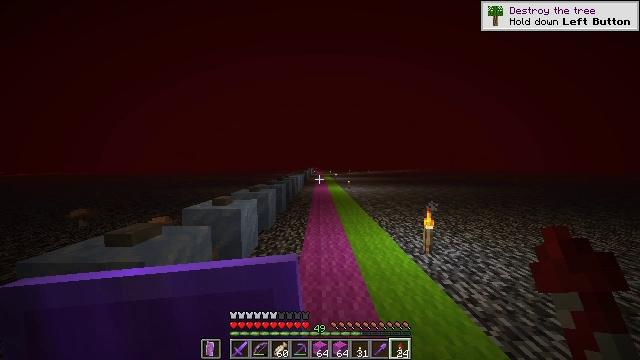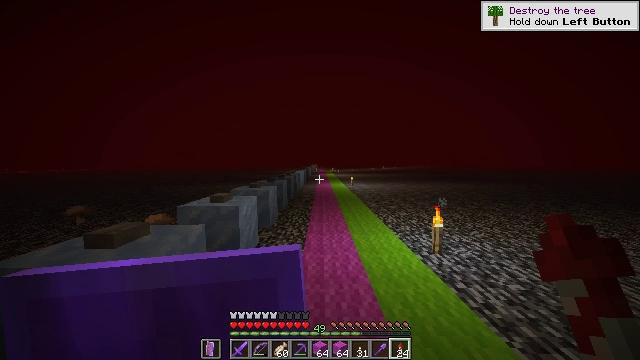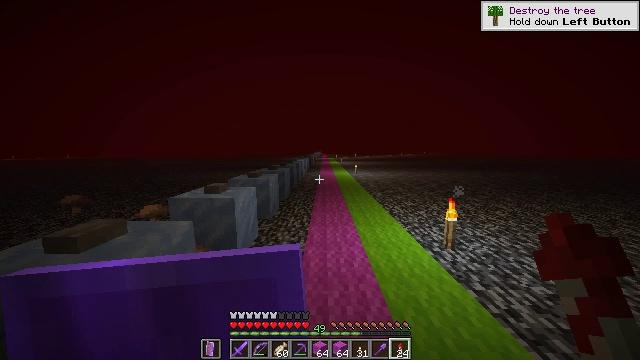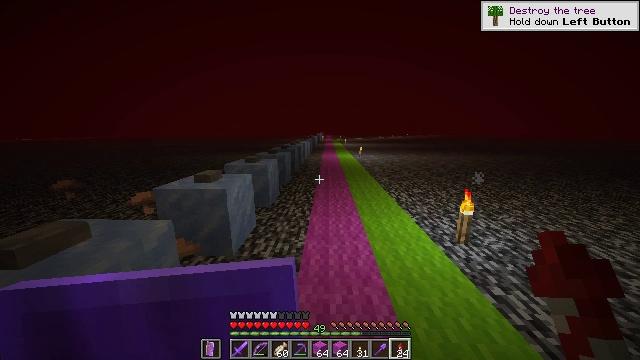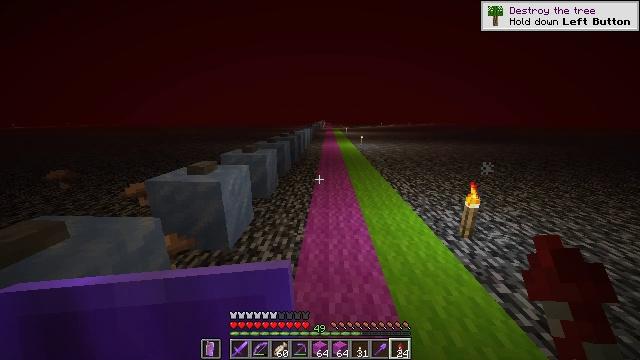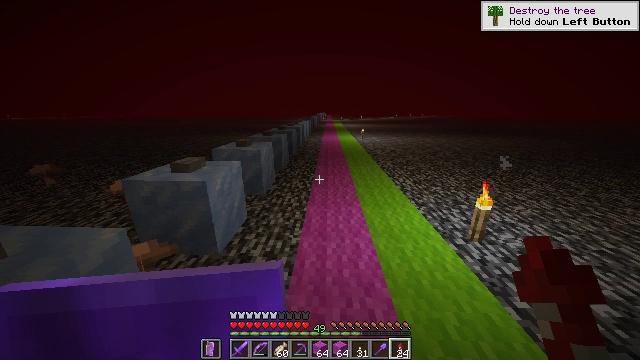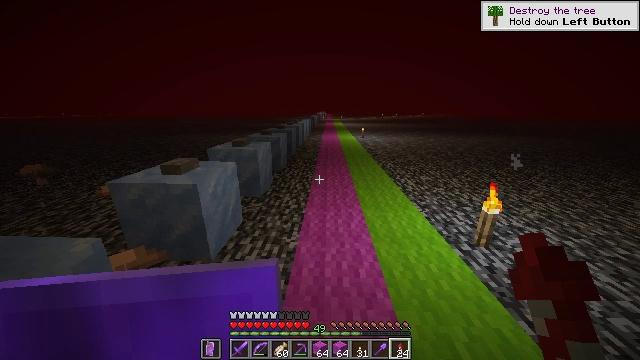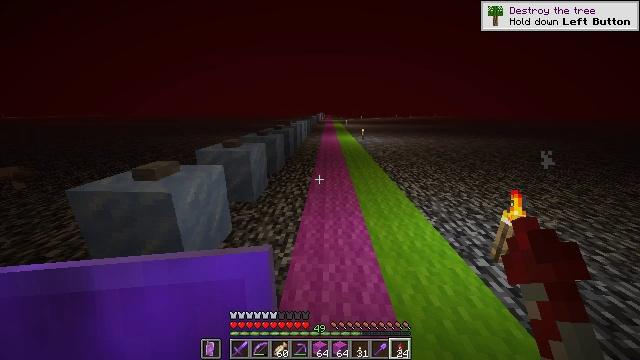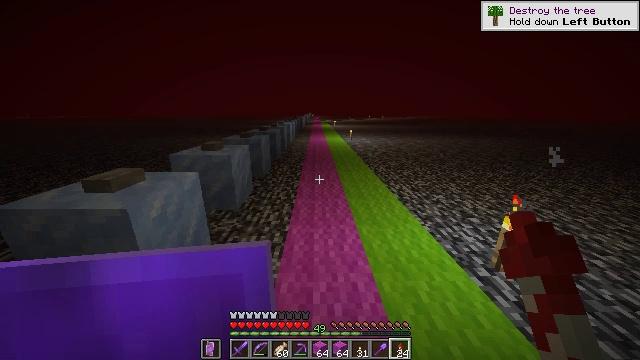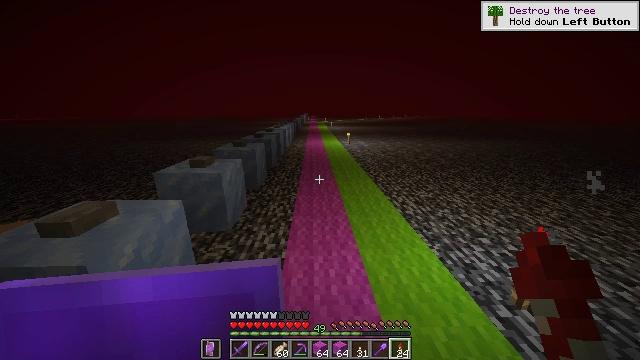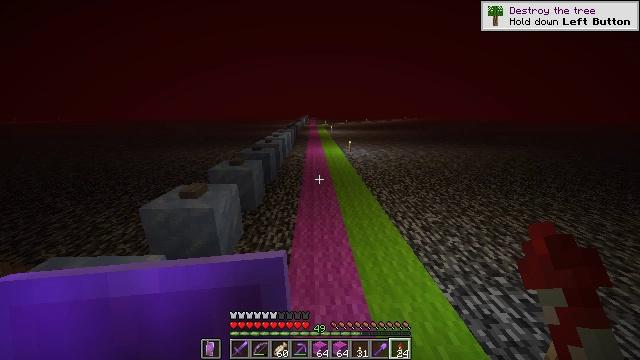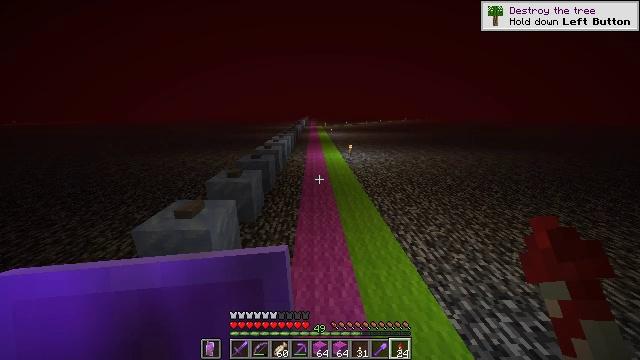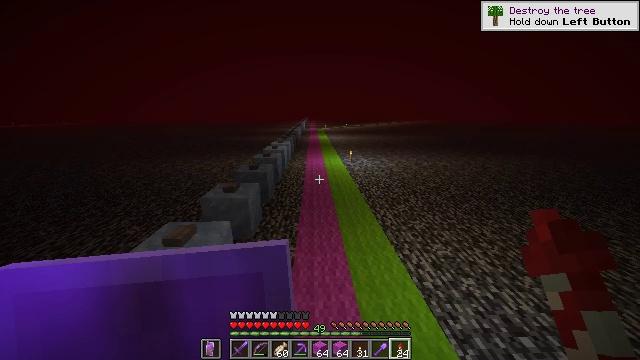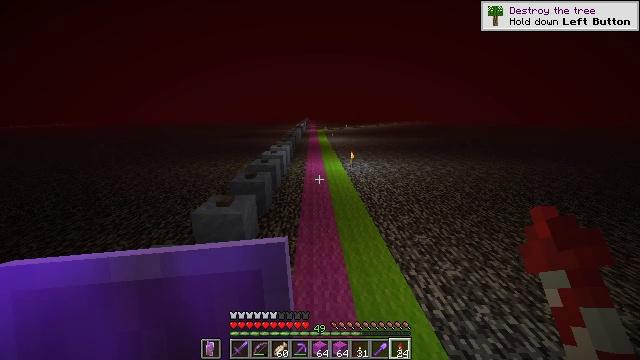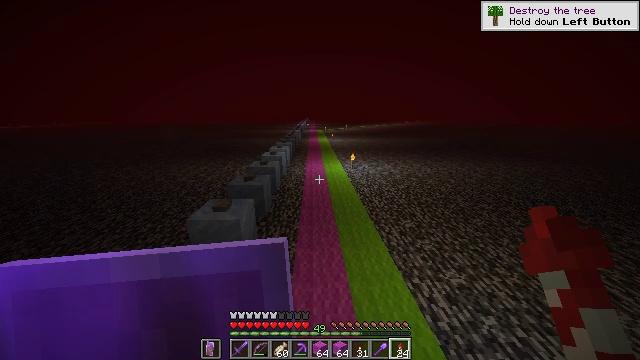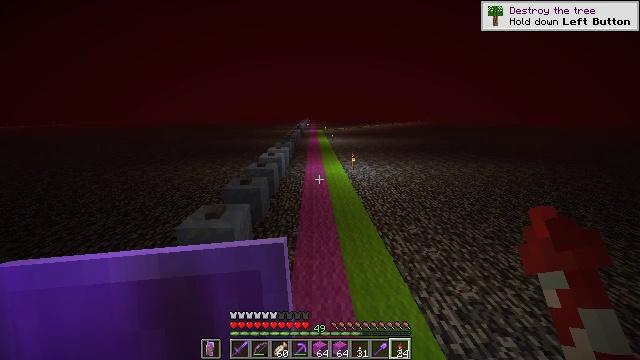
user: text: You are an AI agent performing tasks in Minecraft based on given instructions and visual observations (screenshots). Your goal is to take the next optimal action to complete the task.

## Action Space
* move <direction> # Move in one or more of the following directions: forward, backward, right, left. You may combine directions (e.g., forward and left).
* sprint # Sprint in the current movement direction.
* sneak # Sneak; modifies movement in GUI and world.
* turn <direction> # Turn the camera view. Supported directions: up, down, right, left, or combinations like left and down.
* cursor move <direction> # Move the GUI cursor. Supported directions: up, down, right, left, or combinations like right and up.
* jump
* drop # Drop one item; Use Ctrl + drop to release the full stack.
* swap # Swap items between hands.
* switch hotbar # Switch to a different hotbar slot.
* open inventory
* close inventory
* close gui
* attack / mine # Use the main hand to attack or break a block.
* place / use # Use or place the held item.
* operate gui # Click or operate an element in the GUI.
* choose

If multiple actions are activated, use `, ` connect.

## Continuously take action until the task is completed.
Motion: motion action
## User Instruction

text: Make a magenta carpet in the crafting table with magenta wool.
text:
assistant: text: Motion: move forward, sprint, turn down
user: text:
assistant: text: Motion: move forward, sprint, turn down
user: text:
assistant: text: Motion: move forward, sprint, turn down
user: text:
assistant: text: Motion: move forward, sprint, turn down
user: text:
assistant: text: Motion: move forward, sprint, turn down
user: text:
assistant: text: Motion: move forward, sprint
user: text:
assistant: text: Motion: move forward, sprint
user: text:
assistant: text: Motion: move forward, sprint, turn right
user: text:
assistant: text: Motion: move forward, sprint, jump
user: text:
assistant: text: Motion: move forward, sprint, jump
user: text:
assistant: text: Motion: move forward, sprint, jump
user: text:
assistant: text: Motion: move forward, sprint, jump
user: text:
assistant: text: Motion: move forward, sprint, jump
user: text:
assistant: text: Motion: move forward, sprint
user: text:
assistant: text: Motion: move forward, sprint
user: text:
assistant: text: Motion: move forward, sprint
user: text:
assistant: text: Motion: move forward, sprint
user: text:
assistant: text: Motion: move forward, sprint
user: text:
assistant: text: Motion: move forward, sprint
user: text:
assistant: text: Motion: move forward, sprint
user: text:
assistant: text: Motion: move forward, sprint, turn left
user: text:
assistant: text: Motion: move forward, sprint, turn left, jump
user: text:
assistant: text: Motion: move forward, sprint, turn left, jump
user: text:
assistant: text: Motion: move forward, sprint, jump
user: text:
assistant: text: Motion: move forward, sprint, jump
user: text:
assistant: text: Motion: move forward, sprint, jump
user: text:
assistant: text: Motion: move forward, sprint
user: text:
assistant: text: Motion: move forward, sprint
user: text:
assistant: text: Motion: move forward, sprint
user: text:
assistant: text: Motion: move forward, sprint